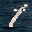
Label: 1